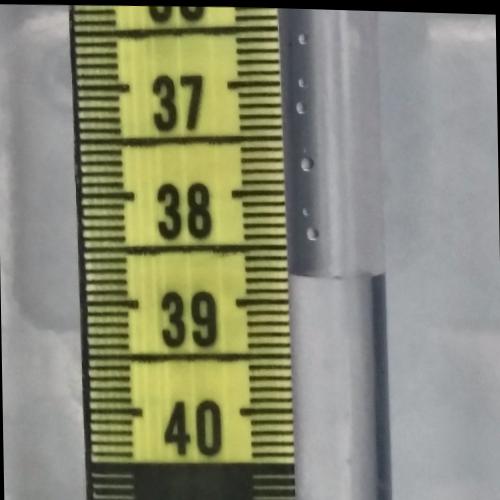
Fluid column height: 38.8 cm